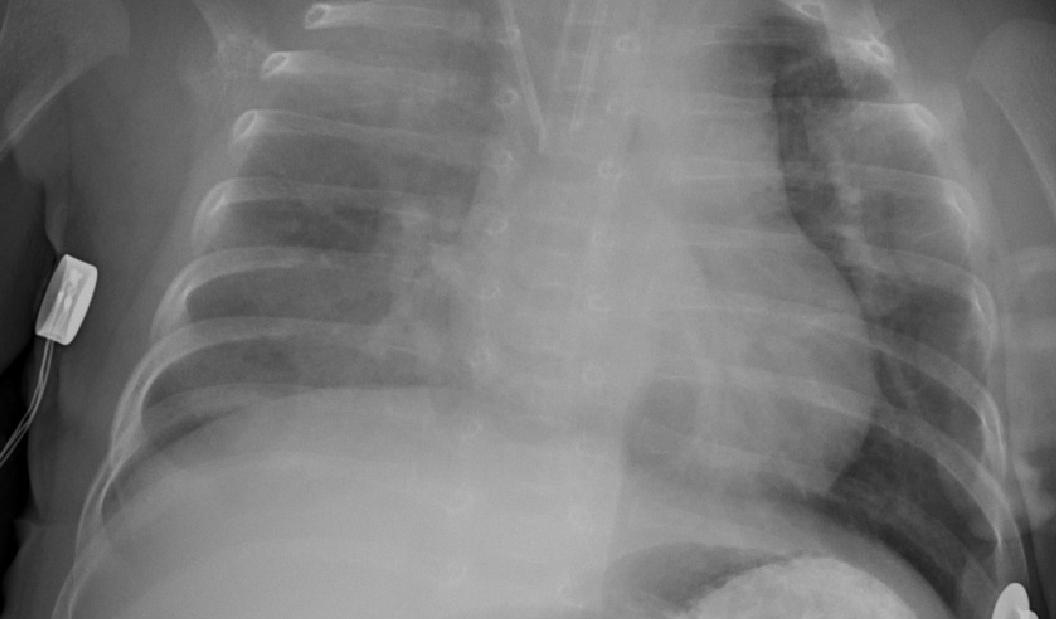
Diagnosis: PNEUMONIA